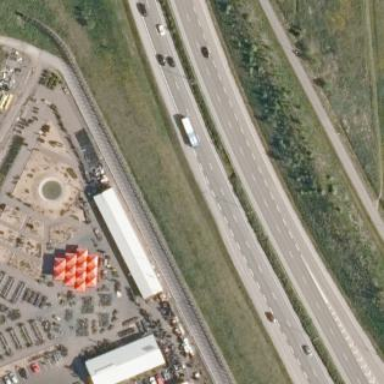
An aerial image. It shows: Garden center.